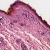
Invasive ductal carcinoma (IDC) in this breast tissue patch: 0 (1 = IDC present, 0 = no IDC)